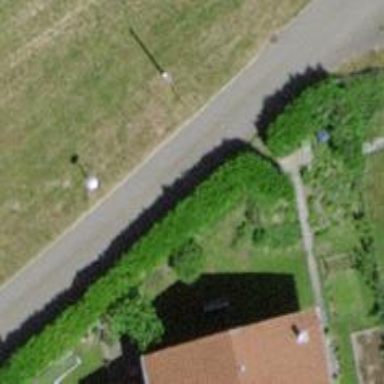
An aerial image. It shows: Hedge barrier.